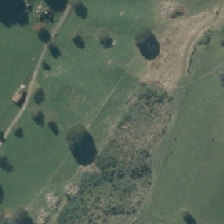
Land cover: harvested_forest